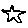
Label: star